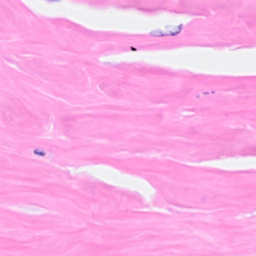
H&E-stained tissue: Breast